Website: lowes
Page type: stored-credit-cards
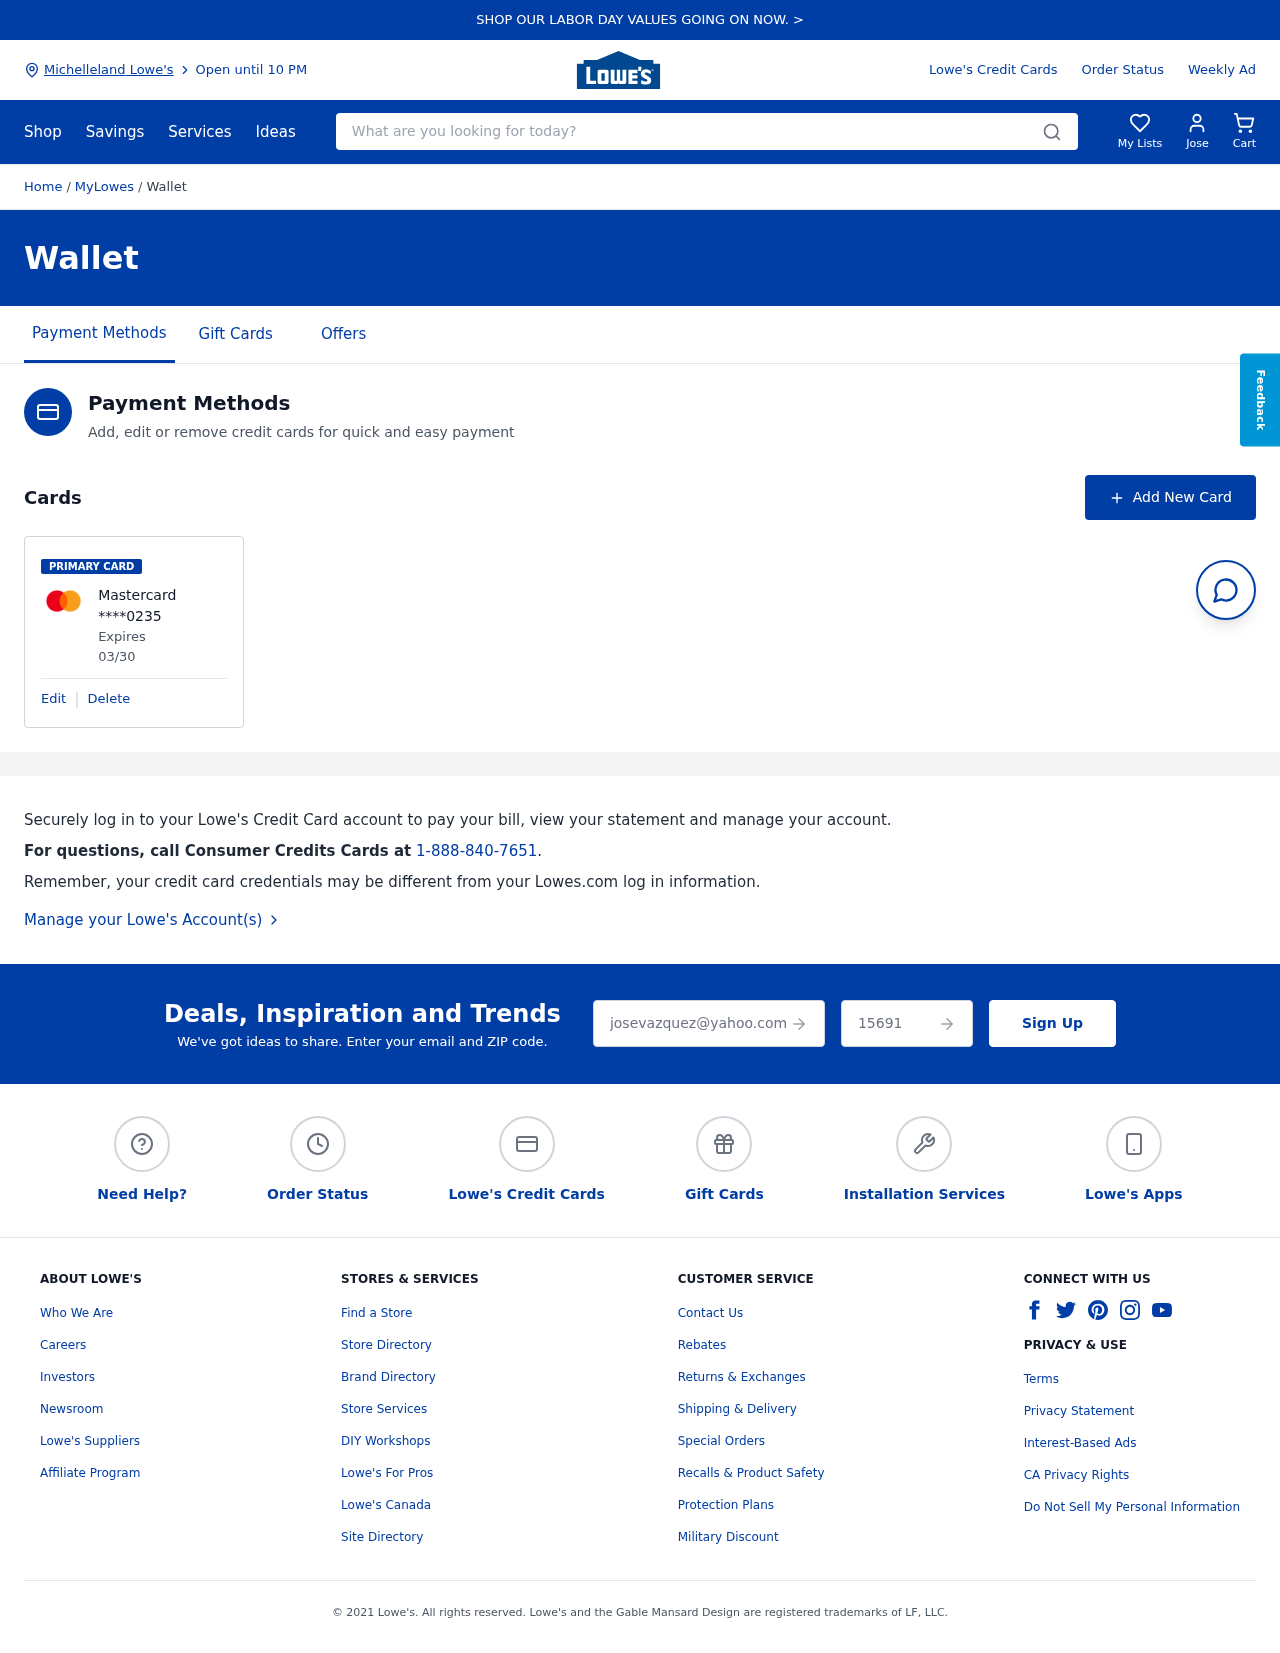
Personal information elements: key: PII_CARD_EXPIRY
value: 03/30
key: PII_CARD_LAST4
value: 0235
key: PII_CARD_TYPE
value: Mastercard
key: PII_CITY
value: Michelleland Lowe's
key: PII_EMAIL
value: josevazquez@yahoo.com
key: PII_FIRSTNAME
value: Jose
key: PII_POSTCODE
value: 15691
Search elements: key: HEADER_SEARCH
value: What are you looking for today?